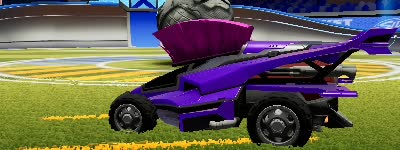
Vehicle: aftershock